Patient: sex F, age 54
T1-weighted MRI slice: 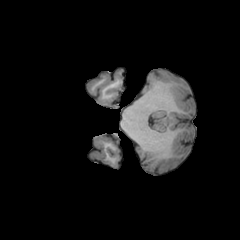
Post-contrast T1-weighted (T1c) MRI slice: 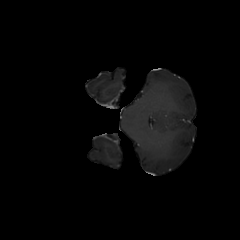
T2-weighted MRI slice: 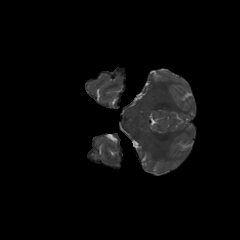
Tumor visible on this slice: no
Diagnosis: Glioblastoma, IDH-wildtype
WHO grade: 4